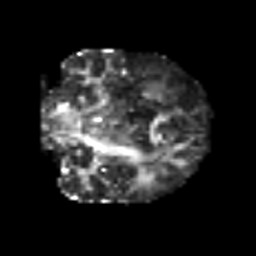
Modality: FA
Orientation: coronal
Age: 64
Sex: male
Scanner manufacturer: siemens
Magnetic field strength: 3 T
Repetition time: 6.1 s
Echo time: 0.101 s